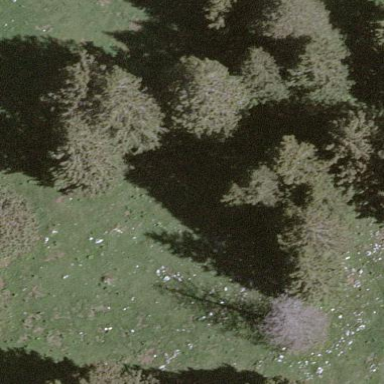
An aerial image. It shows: Forest dominated by needle-leaved trees.